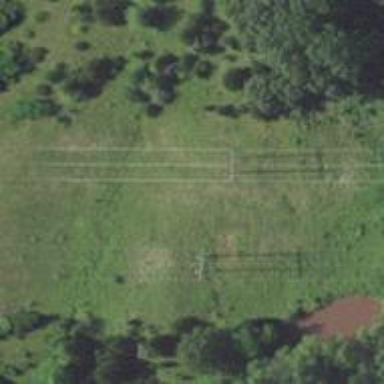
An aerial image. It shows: H-frame designed tower for power lines.